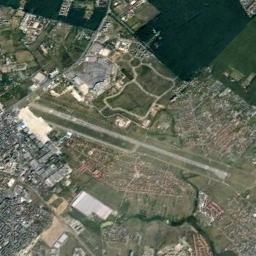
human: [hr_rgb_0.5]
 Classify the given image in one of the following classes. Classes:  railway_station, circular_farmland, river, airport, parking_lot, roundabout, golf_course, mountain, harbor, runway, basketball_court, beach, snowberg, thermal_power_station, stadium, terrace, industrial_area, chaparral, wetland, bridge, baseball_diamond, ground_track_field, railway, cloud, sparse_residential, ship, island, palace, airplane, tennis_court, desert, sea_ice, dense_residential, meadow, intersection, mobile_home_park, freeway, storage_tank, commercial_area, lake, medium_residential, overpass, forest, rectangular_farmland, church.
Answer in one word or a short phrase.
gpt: airport